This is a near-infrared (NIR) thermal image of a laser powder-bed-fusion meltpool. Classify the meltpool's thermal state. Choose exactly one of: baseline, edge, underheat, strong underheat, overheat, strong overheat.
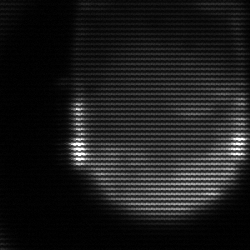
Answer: edge